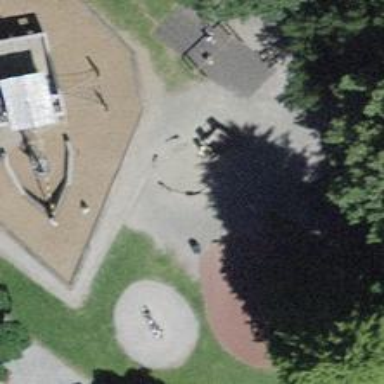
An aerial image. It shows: Sandpit at the playground.